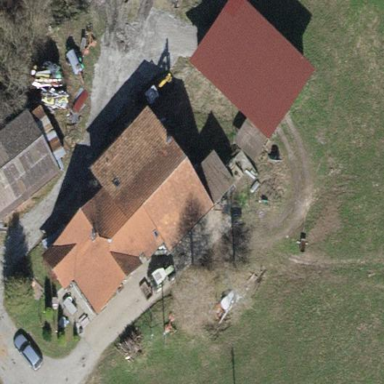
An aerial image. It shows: Farmyard area.